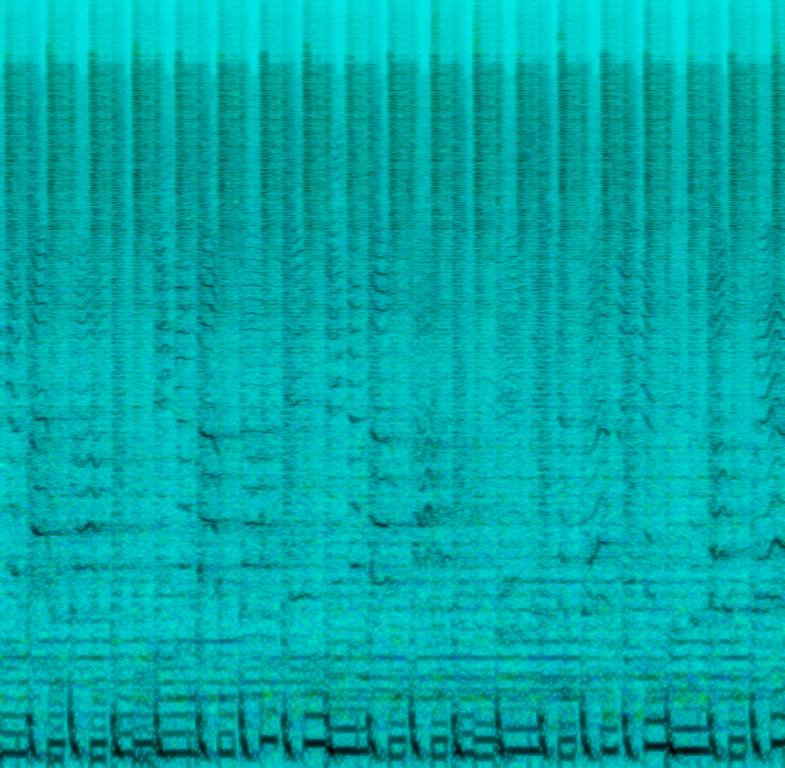
Spirited Christmas music with a fast four on the floor dance beat. There is a high pitched 'chipmunk' style vocal singing a well-known tune accompanied by syncopated synth chord stabs, a drum machine and a drum fill.